Chest X-ray. View position: PA
Patient age: 44
Patient sex: M
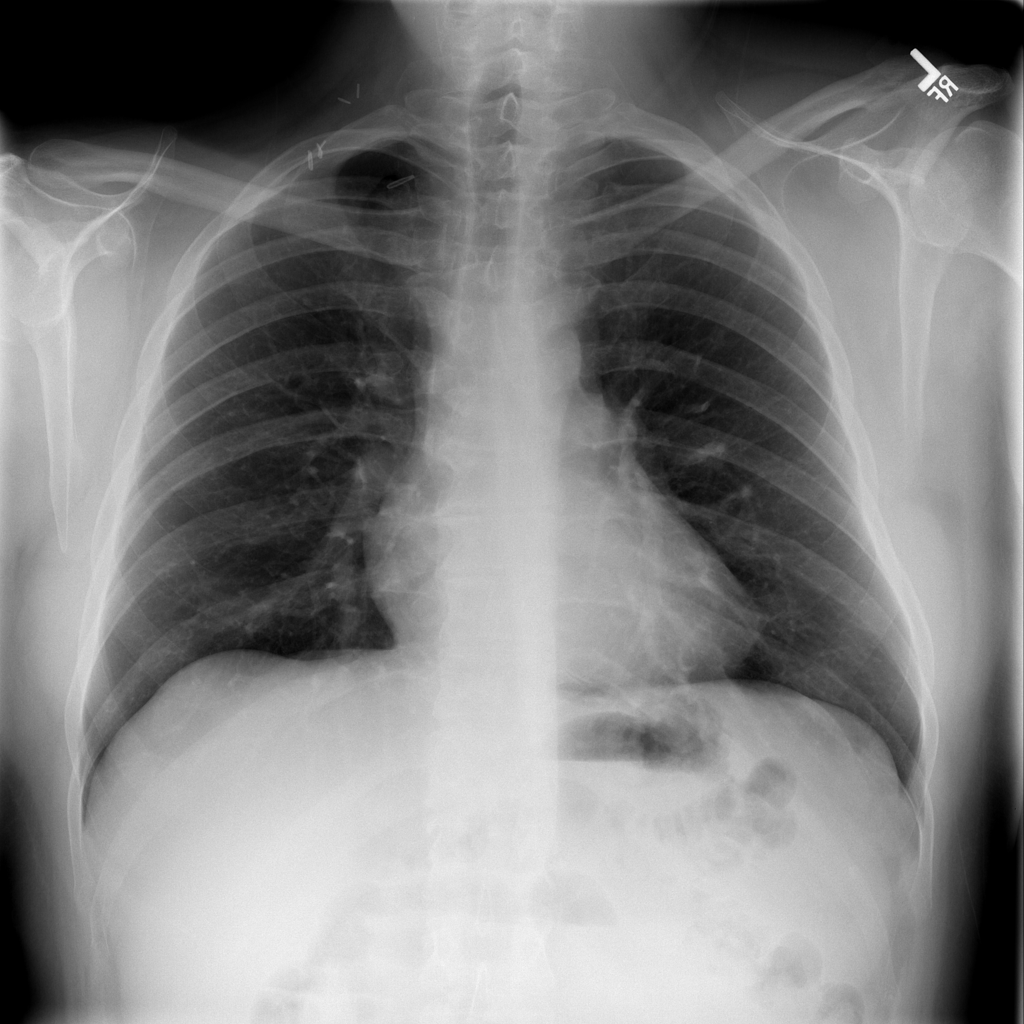
Finding: Pneumothorax